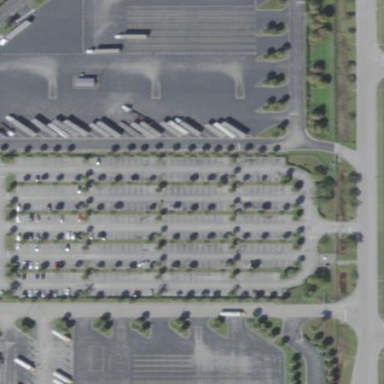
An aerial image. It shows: Parking area with surface.